You are looking at the short-time Fourier spectrogram of a rotating shaft's vibration signal. Based on the visible evidence, which rotor condition applies: normal, misalignment, unbalance, looseness?
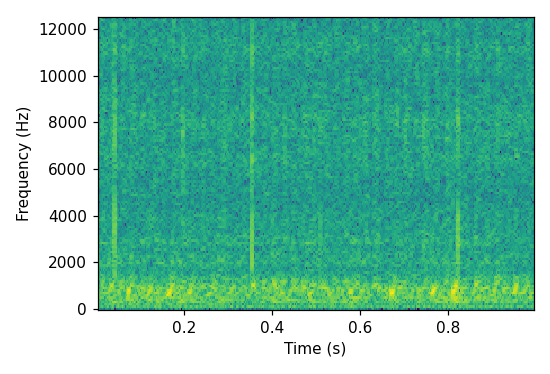
Answer: misalignment